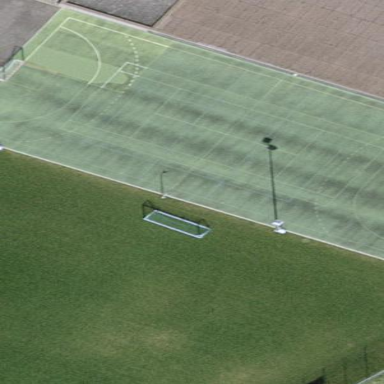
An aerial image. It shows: Pitch for leisure activities.